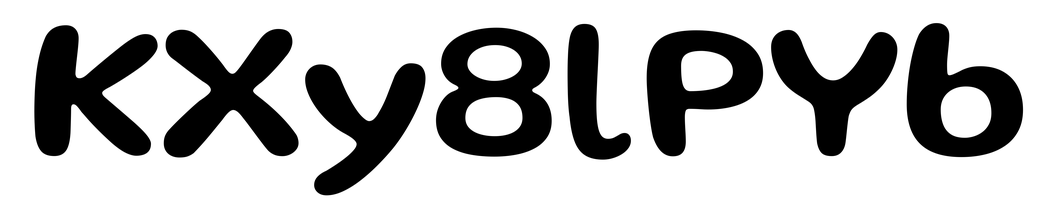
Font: Gluten_Medium